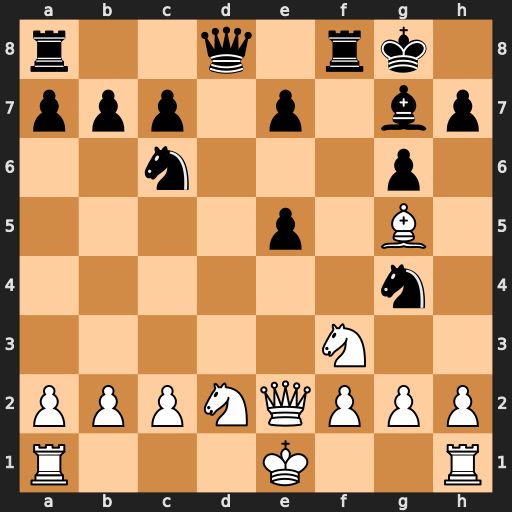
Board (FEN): r2q1rk1/ppp1p1bp/2n3p1/4p1B1/6n1/5N2/PPPNQPPP/R3K2R
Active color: w
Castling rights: KQ
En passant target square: -
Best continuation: Qc4+ Rf7 Qxg4